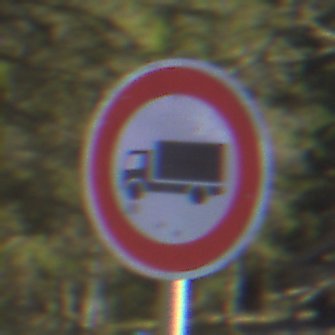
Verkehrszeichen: VerbotFuerKraftfahrzeugeUeberDreiKommaFuenfTonnen
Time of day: MorningAfternoon
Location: Outdoor (Nature)
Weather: Clear
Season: Winter
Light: Natural